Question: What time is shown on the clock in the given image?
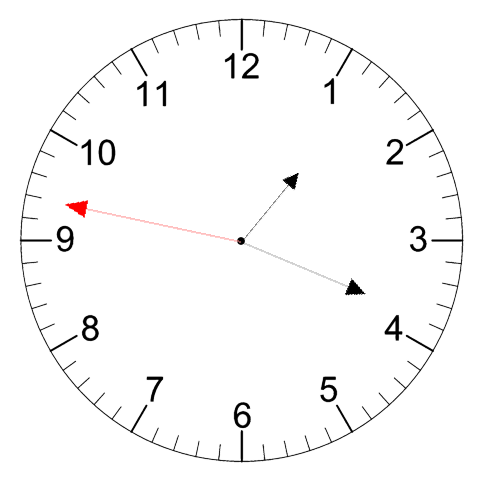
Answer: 01:18:47